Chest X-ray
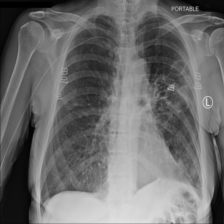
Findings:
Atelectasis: negative
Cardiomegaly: negative
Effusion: negative
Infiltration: negative
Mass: negative
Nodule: negative
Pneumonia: negative
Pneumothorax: negative
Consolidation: negative
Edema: negative
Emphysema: negative
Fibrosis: negative
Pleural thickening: negative
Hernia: negative